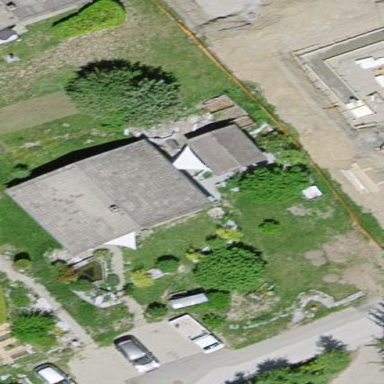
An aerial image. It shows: Simple and straightforward house.